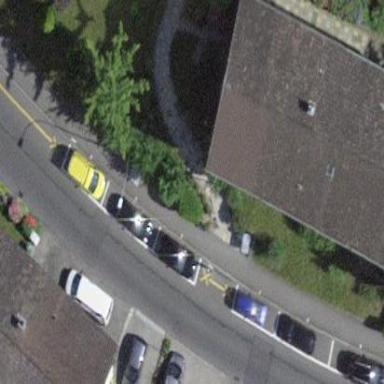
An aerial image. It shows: Parking lane area.